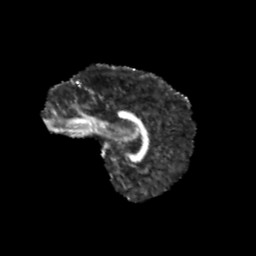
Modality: FA
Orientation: sagittal
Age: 12
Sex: female
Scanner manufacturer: siemens
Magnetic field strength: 3 T
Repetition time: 3.8 s
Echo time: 0.07 s